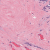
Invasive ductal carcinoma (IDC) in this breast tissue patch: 1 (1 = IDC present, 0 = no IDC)